Question: I want to count how many cells that have a value given that a corresponding cell in another column has the value x. Any good ideas how to get this done? The value given if one wanted to count how many cells in A has a value given that the corresponding cell in B has an x on the dataset on the image under is

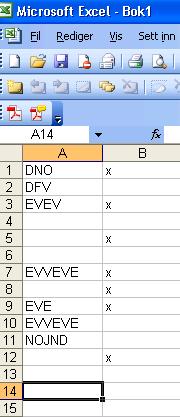
Answer: '''
=SUMPRODUCT(NOT(ISBLANK(A1:A12))*(B1:B12="x"))
'''
This resolves as
'''
=SUMPRODUCT(NOT({FALSE;FALSE;FALSE;TRUE;TRUE;TRUE;FALSE;TRUE;FALSE;FALSE;FALSE;TRUE})*(B1:B12="x"))
=SUMPRODUCT({TRUE;TRUE;TRUE;FALSE;FALSE;FALSE;TRUE;FALSE;TRUE;TRUE;TRUE;FALSE}*(B1:B12="x"))
=SUMPRODUCT({TRUE;TRUE;TRUE;FALSE;FALSE;FALSE;TRUE;FALSE;TRUE;TRUE;TRUE;FALSE}*{TRUE;FALSE;TRUE;FALSE;TRUE;FALSE;TRUE;TRUE;TRUE;FALSE;FALSE;TRUE})
=SUMPRODUCT({1;0;1;0;0;0;1;0;1;0;0;0})
'''
Trues are 1 and Falses are zero when forced to be a number (like when you multiply them).